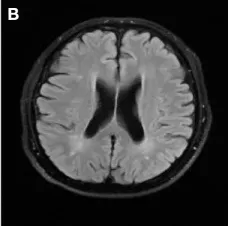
Brain magnetic resonance imaging of the patient. FLAIR sequences (A-E) reveal high signal changes in the periventricular white matter and mild brain atrophy.
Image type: radiology (mri)